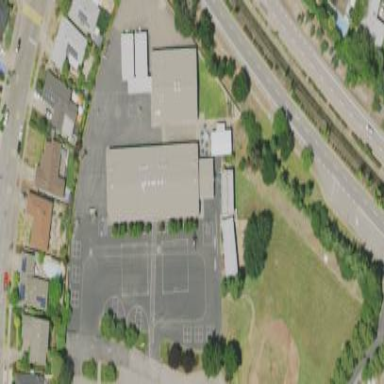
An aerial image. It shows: School.